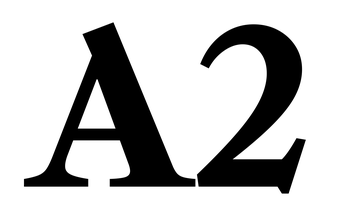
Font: LibreCaslonText_Bold